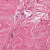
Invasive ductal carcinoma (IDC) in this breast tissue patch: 0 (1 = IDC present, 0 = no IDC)